Field crop: maize
Growth stage: 1
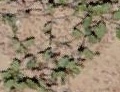
Species: convolvulus